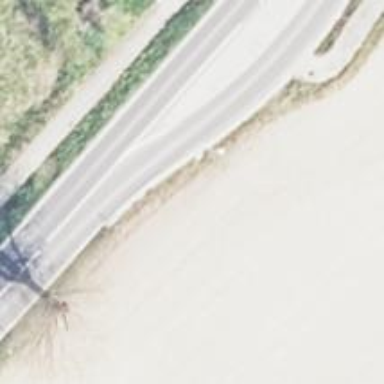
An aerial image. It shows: Asphalt road classified as primary highway.